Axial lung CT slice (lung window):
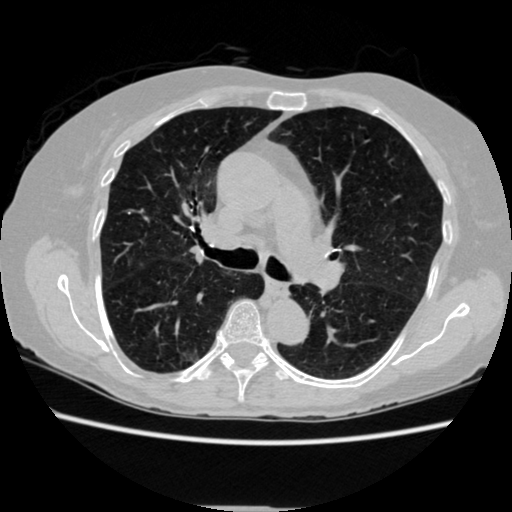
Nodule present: no